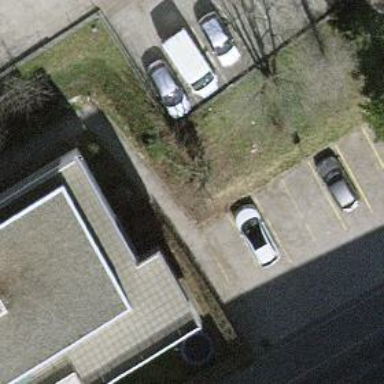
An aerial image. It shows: Parking available on the street side.